Field crop: maize
Growth stage: 2
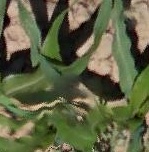
Species: maize